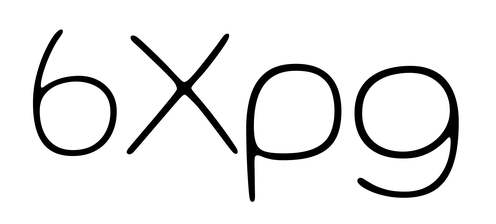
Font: Gluten_Thin